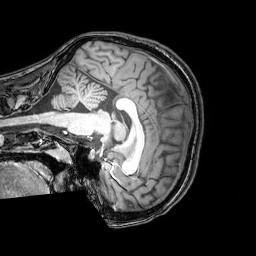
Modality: T1w
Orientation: sagittal
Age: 18
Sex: female
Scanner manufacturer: philips
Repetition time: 0.008209 s
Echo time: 0.00379 s